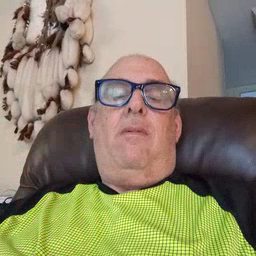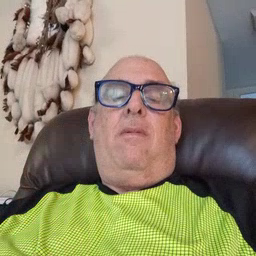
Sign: cat